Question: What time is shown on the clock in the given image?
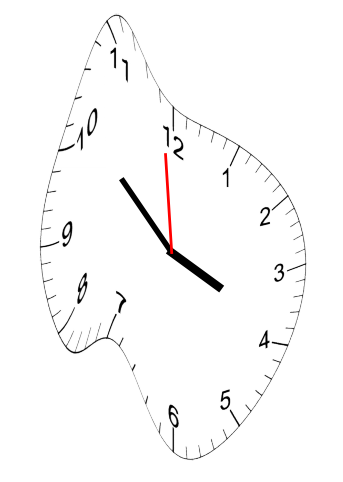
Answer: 03:51:59